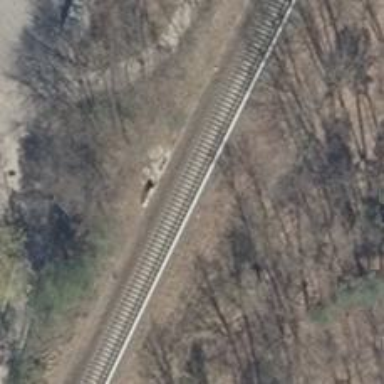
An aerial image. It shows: Solitary milestone along the railway.